Question: Ok. So, I am learning and made a very similar question when I hadn't learnt what a <URL>.
Now, I have discovered the magic of SPDF and choropleth maps and have in essence the same question but with different types of files. I am still wrapping my head around S4 objects and I can't figure out how to subset certain mini-polygons 'MUNICIPI' from my data set.
To the point!
I have a SPDF that contains these data:
<URL>
I would like to subset all 'MUNICIPI' that are within a certain distance from the coast. Let's say 20km as @urbandatascientist set in his answer to my first question and create a choropleth map of, for example, 'upper_trees' with the subsetted 'MUNICIPI'.
From the <URL> post I also have the 'list.of.polygon.boundaries' that we'll substract 'MUNICIPI' coordinates from.
<URL>.
Once I subset the coastal 'MUNICIPI', I'm hoping the map will look <URL> I have also tried to make sure that coordinates are in the same between 'list.of.polygon.boundaries'.
Any clues or ideas would be greatly appreciated!
So far, here's my chloropleth map for the entire region using 'upper_trees' as an example:
'tm_shape(catasense2)+ tm_fill(col="upper_trees",n=8,style="quantile")+ tm_layout(legend.outside =TRUE)'

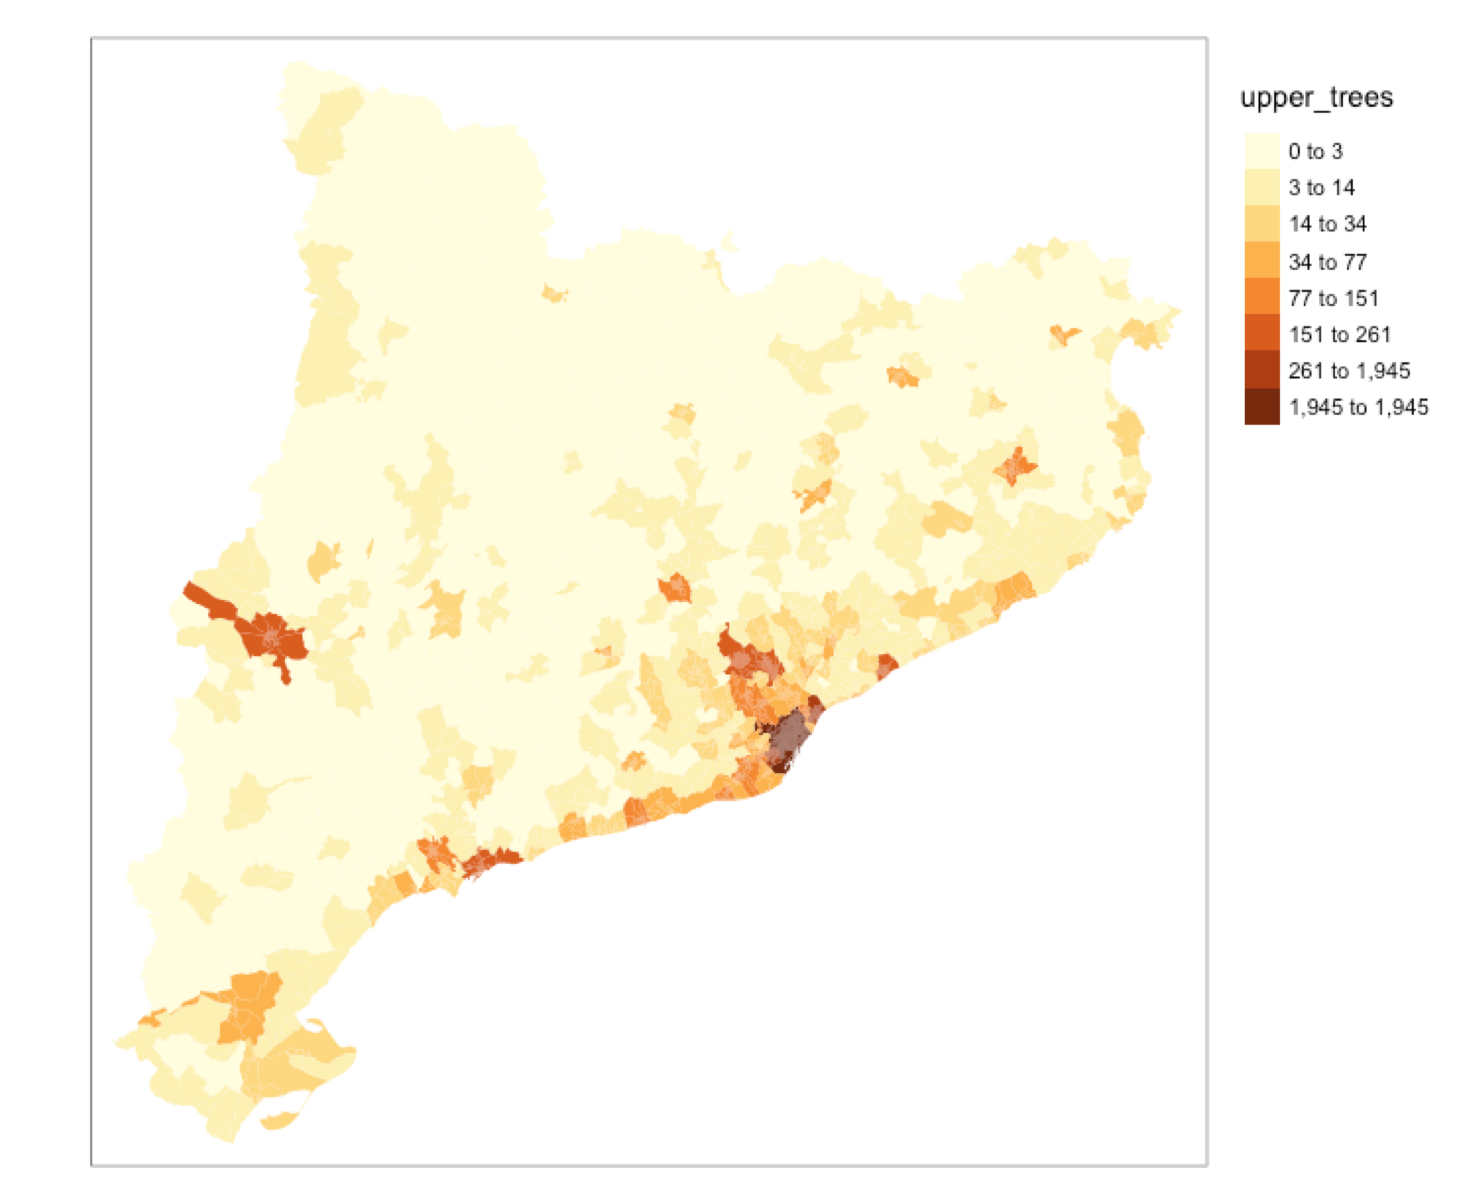
Answer: # Overview
Similar to the answer for <URL>, the solution involves the following steps:
- Calculating the coordinates for the boundaries of the Balearic (Iberian Sea) and Western Basin portions of the <URL> for the western part of the Mediterranean Sea.- Calculating the centroids of each polygon in 'MUNICIPI' from the OP's link to her Google Drive folder, which contains a .zip file of the shape file.- Calculate the distance between the first two points and subset 'MUNICIPI' to show the polygons whose distance from their centroid to the Western Basin is less than or equal to 20 kilometers.
# Filtering the Coordinates of the Western Basin
Rather than calculating the distance of each centroid to each coordinate pair within 'western.basin.polygon.coordinates', I only included coordinates within 'western.basin.polygon.coordinates' whose latitudinal point was in between (inclusive) of the eastern coast of Catalonia.
For reference, I use the latitudinal points of <URL>. By only keeping the coordinate pairs that lay along the eastern coast of Catalonia, the distance calculation between 'western.basin.polygon.coordinates' and each centroid in 'MUNICIPI' completes in about ~4 minutes.
<URL>
I then stored the indices of the polygons within 'MUNICIPI' whose centroid distances were less than or equal to 20 kilometers in 'less.than.or.equal.to.max.km' - a logical vector of TRUE/FALSE values. Using a <URL> map, I show how I subset 'MUNICIPI' to only visualize those polygons that contain TRUE values within 'less.than.or.equal.to.max.km'.
'''
# load necessary packages
library( geosphere )
library( leaflet )
library( sf )
# load necessary data
unzip( zipfile = "catasense2-20180327T023956Z-001.zip" )
# transfrom zip file contents
# into a sf data frame
MUNICIPI <-
read_sf(
dsn = paste0( getwd(), "/catasense2" )
, layer = "catasense2"
)
# map data values to colors
my.color.factor <-
colorFactor( palette = "viridis", domain = MUNICIPI$uppr_tr )
# Visualize
leaflet( data = MUNICIPI ) %>%
setView( lng = 1.514619
, lat = 41.875227
, zoom = 8 ) %>%
addTiles() %>%
addPolygons( color = ~my.color.factor( x = uppr_tr ) )
'''
<URL>
'''
# unzip the western basin zip file
# unzip( zipfile = "iho.zip" )
# create sf data frame
# of the western basin
western.basin <-
read_sf( dsn = getwd()
, layer = "iho"
, stringsAsFactors = FALSE )
# filter the western.basin
# to only include those bodies of water
# nearest catalonia
water.near.catalonia.condition <-
which(
western.basin$name %in%
c( "Balearic (Iberian Sea)"
, "Mediterranean Sea - Western Basin" )
)
western.basin <-
western.basin[ water.near.catalonia.condition, ]
# identify the coordinates for each of the
# remaining polygons in the western.basin
# get the boundaries of each
# polygon within the western basin
# and retain only the lon (X) and lat (Y) values
western.basin.polygon.coordinates <-
lapply(
X = western.basin$geometry
, FUN = function( i )
st_coordinates( i )[ , c( "X", "Y" ) ]
)
# find the centroid
# of each polygon in MUNICIPI
MUNICIPI$centroids <-
st_centroid( x = MUNICIPI$geometry )
# Warning message:
# In st_centroid.sfc(x = MUNICIPI$geometry) :
# st_centroid does not give correct centroids for longitude/latitude data
# store the latitude
# of the western (Peniscola, Catalonia) and eastern (Cerbere, France)
# most parts of the eastern coast of Catalonia
east.west.lat.range <-
setNames( object = c( 40.<PHONE>, 42.<PHONE> )
, nm = c( "east", "west" )
)
# set the maximum distance
# allowed between a point in df
# and the sea to 20 kilometers
max.km <- 20
# store the indices in the
# western basin polygon coordinates whose
# lat points
# fall in between (inclusive)
# of the east.west.lat.range
satisfy.east.west.lat.max.condition <-
lapply(
X = western.basin.polygon.coordinates
, FUN = function(i)
which(
i[, "Y"] >= east.west.lat.range["east"] &
i[, "Y"] <= east.west.lat.range["west"]
)
)
# filter the western basin polygon coordinate
# by the condition
western.basin.polygon.coordinates <-
mapply(
FUN = function( i, j )
i[ j, ]
, western.basin.polygon.coordinates
, satisfy.east.west.lat.max.condition
)
# calculate the distance of each centroid
# in MUNICIPI
# to each point in both western.basin
# polygon boundary coordinates
# Takes ~4 minutes
distance <-
apply(
X = do.call( what = "rbind", args = MUNICIPI$centroids )
, MARGIN = 1
, FUN = function( i )
lapply(
X = western.basin.polygon.coordinates
, FUN = function( j )
distGeo(
p1 = i
, p2 = j
) / 1000 # to transform results into kilometers
)
)
# 1.08 GB list is returned
object.size( x = distance)
# <PHONE> bytes
# find the minimum distance value
# for each list in distance
distance.min <-
lapply(
X = distance
, FUN = function( i )
lapply(
X = i
, FUN = function( j )
min( j )
)
)
# identify which points in df
# are less than or equal to max.km
less.than.or.equal.to.max.km <-
sapply(
X = distance.min
, FUN = function( i )
sapply(
X = i
, FUN = function( j )
j <= max.km
)
)
# convert matrix results into
# vector of TRUE/FALSE indices
less.than.or.equal.to.max.km <-
apply(
X = less.than.or.equal.to.max.km
, MARGIN = 2
, FUN = any
)
# now only color data that meets
# the less.than.or.equal.to.max.km condition
leaflet( data = MUNICIPI[ less.than.or.equal.to.max.km, ] ) %>%
setView( lng = 1.514619
, lat = 41.875227
, zoom = 8 ) %>%
addTiles() %>%
addPolygons( color = ~my.color.factor( x = uppr_tr ) )
# end of script #
'''
<URL>
# Session Info
'''
R version 3.4.4 (2018-03-15)
Platform: x86_64-apple-darwin15.6.0 (64-bit)
Running under: macOS High Sierra 10.13.2
Matrix products: default
BLAS: /System/Library/Frameworks/Accelerate.framework/Versions/A/Frameworks/vecLib.framework/Versions/A/libBLAS.dylib
LAPACK: /Library/Frameworks/R.framework/Versions/3.4/Resources/lib/libRlapack.dylib
locale:
[1] en_US.UTF-8/en_US.UTF-8/en_US.UTF-8/C/en_US.UTF-8/en_US.UTF-8
attached base packages:
[1] stats graphics grDevices utils datasets methods
[7] base
other attached packages:
[1] sf_0.6-0 leaflet_1.1.0.9000 geosphere_1.5-7
loaded via a namespace (and not attached):
[1] mclust_5.4 Rcpp_0.12.16 mvtnorm_1.0-7
[4] lattice_0.20-35 class_7.3-14 rprojroot_1.3-2
[7] digest_0.6.15 mime_0.5 R6_2.2.2
[10] plyr_1.8.4 backports_1.1.2 stats4_3.4.4
[13] evaluate_0.10.1 e1071_1.6-8 ggplot2_2.2.1
[16] pillar_1.2.1 rlang_0.2.0 lazyeval_0.2.1
[19] diptest_0.75-7 whisker_0.3-2 kernlab_0.9-25
[22] R.utils_2.6.0 R.oo_1.21.0 rmarkdown_1.9
[25] udunits2_0.13 stringr_1.3.0 htmlwidgets_1.0
[28] munsell_0.4.3 shiny_1.0.5 compiler_3.4.4
[31] httpuv_1.3.6.2 htmltools_0.3.6 nnet_7.3-12
[34] tibble_1.4.2 gridExtra_2.3 dendextend_1.7.0
[37] viridisLite_0.3.0 MASS_7.3-49 R.methodsS3_1.7.1
[40] grid_3.4.4 jsonlite_1.5 xtable_1.8-2
[43] gtable_0.2.0 DBI_0.8 magrittr_1.5
[46] units_0.5-1 scales_0.5.0 stringi_1.1.7
[49] reshape2_1.4.3 viridis_0.5.0 flexmix_2.3-14
[52] sp_1.2-7 robustbase_0.92-8 squash_1.0.8
[55] RColorBrewer_1.1-2 tools_3.4.4 fpc_2.1-11
[58] trimcluster_0.1-2 DEoptimR_1.0-8 crosstalk_1.0.0
[61] yaml_2.1.18 colorspace_1.3-2 cluster_2.0.6
[64] prabclus_2.2-6 classInt_0.1-24 knitr_1.20
[67] modeltools_0.2-21
'''